高三 · 组合数学
四个小动物换座位, 开始是鼠、猴、兔、猫分别坐 $1 、 2 、 3 、 4$ 号位上 (如图),第一次前后排动物互换座位, 第二次左右列动物互换座位,.. , 这样交替进行下去,那么第 202 次互换座位后，小兔坐在第（）号座位上.

开始

$\begin{array}{llll}\text {
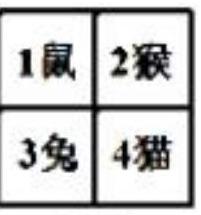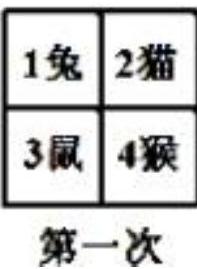
A. } 1 & \text { B. } 2 & \text { C. } 3 & \text { D. } 4\end{array}$


答案: B
解析: 由图可知, 经过四次交换后, 每个小动物又回到了原来的位置,故此变换的规律是周期为 4$\because 202 \div 4=50 \cdots 2$,$	herefore$ 第 202 次互换座位后, 与第 2 次的座位相同, 小兔的座位号为 2 , 故选 B,